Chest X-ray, PA view. Patient: 32 years old, sex F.
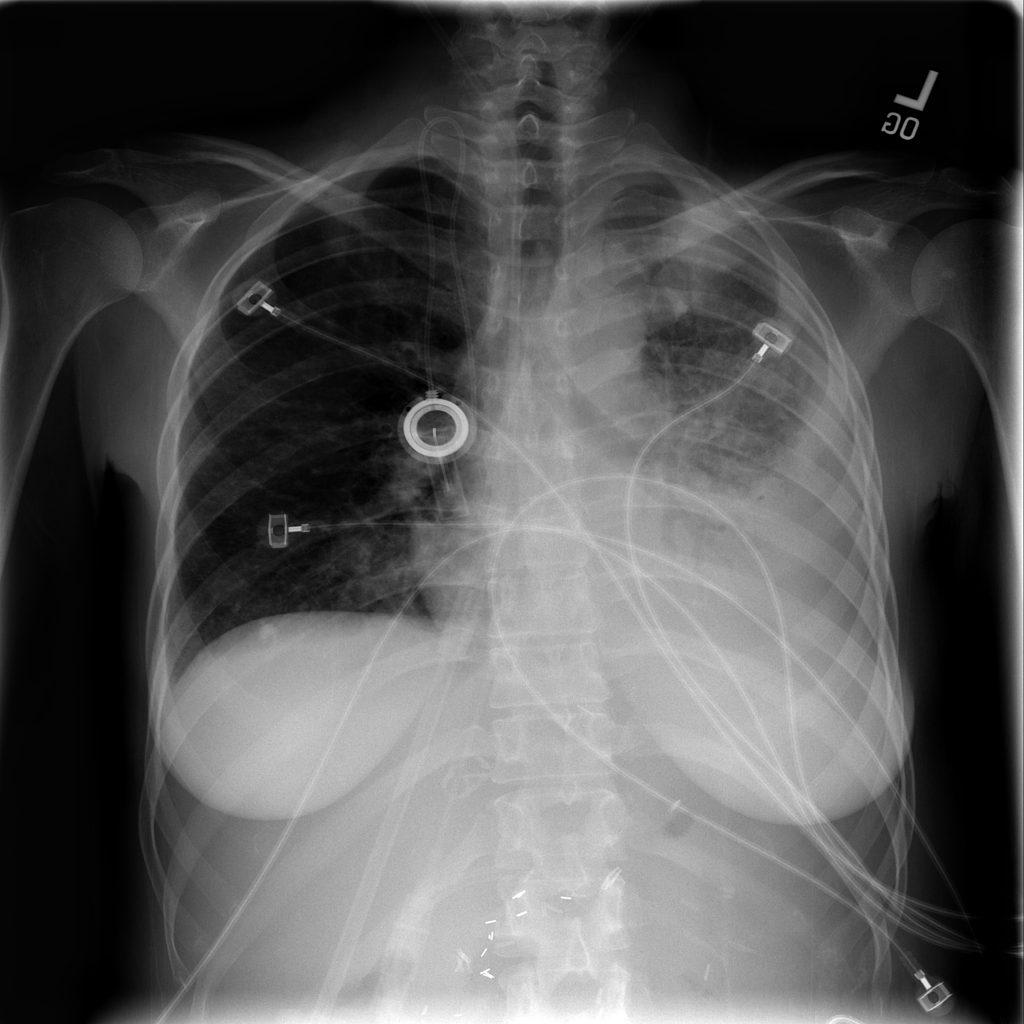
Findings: Consolidation, Effusion